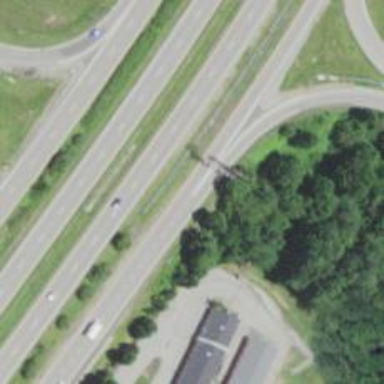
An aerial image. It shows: Motorway junction.